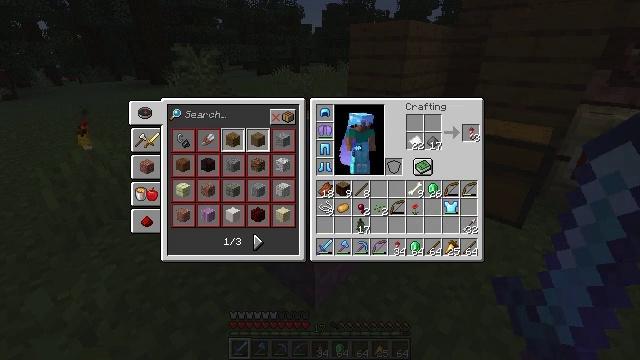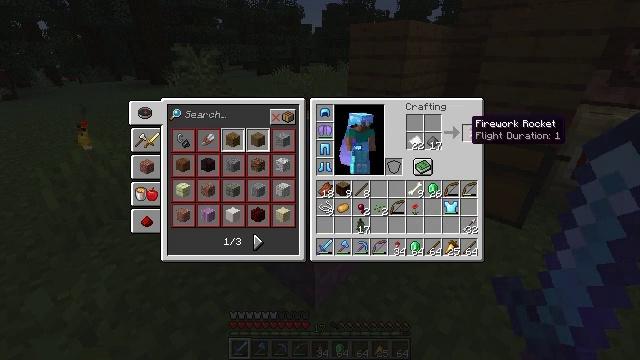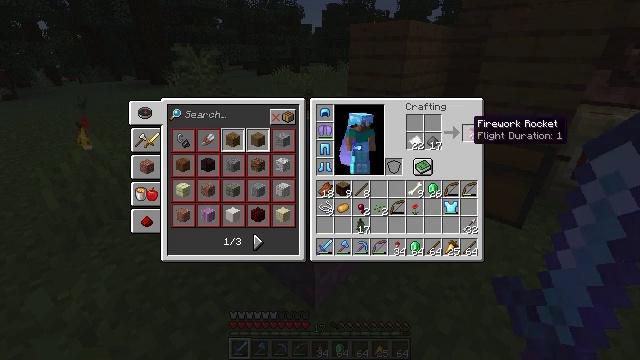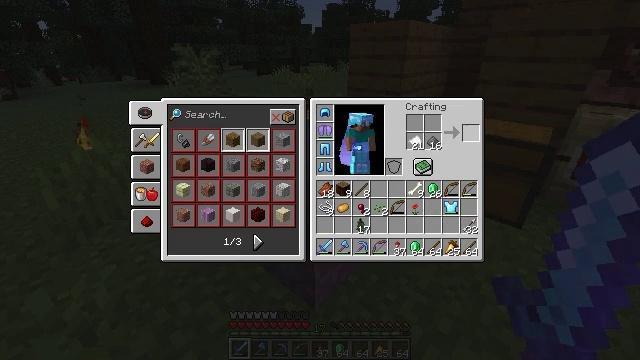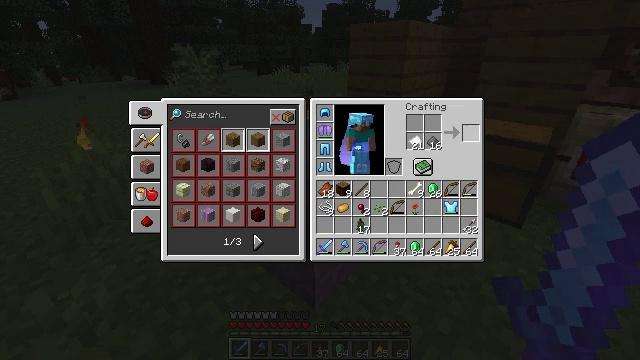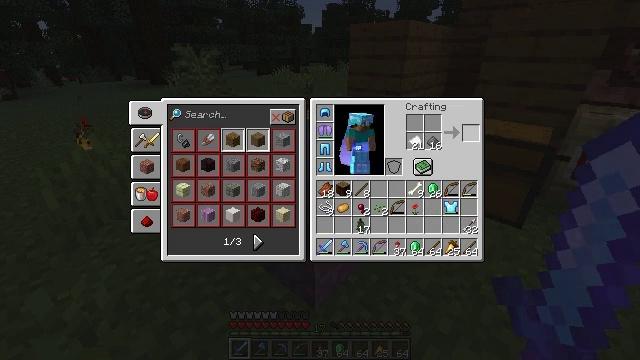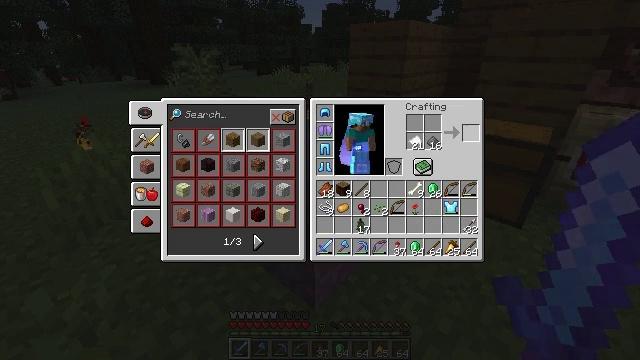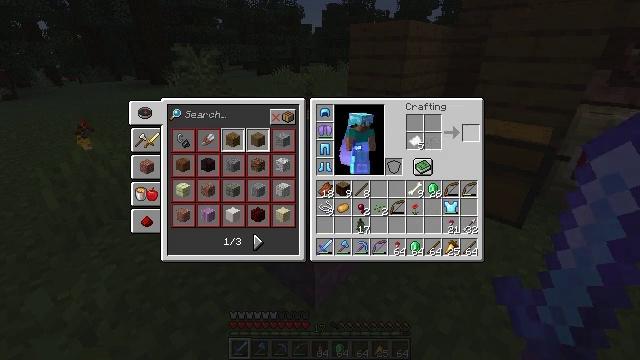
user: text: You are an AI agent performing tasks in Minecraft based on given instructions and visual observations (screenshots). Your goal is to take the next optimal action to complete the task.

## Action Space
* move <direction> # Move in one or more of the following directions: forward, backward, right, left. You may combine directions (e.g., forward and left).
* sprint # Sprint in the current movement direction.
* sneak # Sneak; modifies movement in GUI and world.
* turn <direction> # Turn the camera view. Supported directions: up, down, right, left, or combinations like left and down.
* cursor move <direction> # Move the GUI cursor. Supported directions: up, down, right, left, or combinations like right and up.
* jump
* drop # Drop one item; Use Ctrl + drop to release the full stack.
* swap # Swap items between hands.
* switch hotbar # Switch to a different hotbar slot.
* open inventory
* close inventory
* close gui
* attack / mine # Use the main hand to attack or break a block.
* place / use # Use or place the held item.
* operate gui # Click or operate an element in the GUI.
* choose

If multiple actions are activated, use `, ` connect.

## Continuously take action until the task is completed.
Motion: motion action
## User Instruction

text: Open the crafting table to craft a firework rocket.
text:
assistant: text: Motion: sneak
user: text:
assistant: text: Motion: sneak
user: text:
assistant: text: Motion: sneak, operate gui
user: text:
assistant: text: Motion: sneak, operate gui
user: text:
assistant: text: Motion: sneak
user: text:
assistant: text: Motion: sneak
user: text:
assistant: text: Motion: sneak
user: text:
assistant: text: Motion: sneak